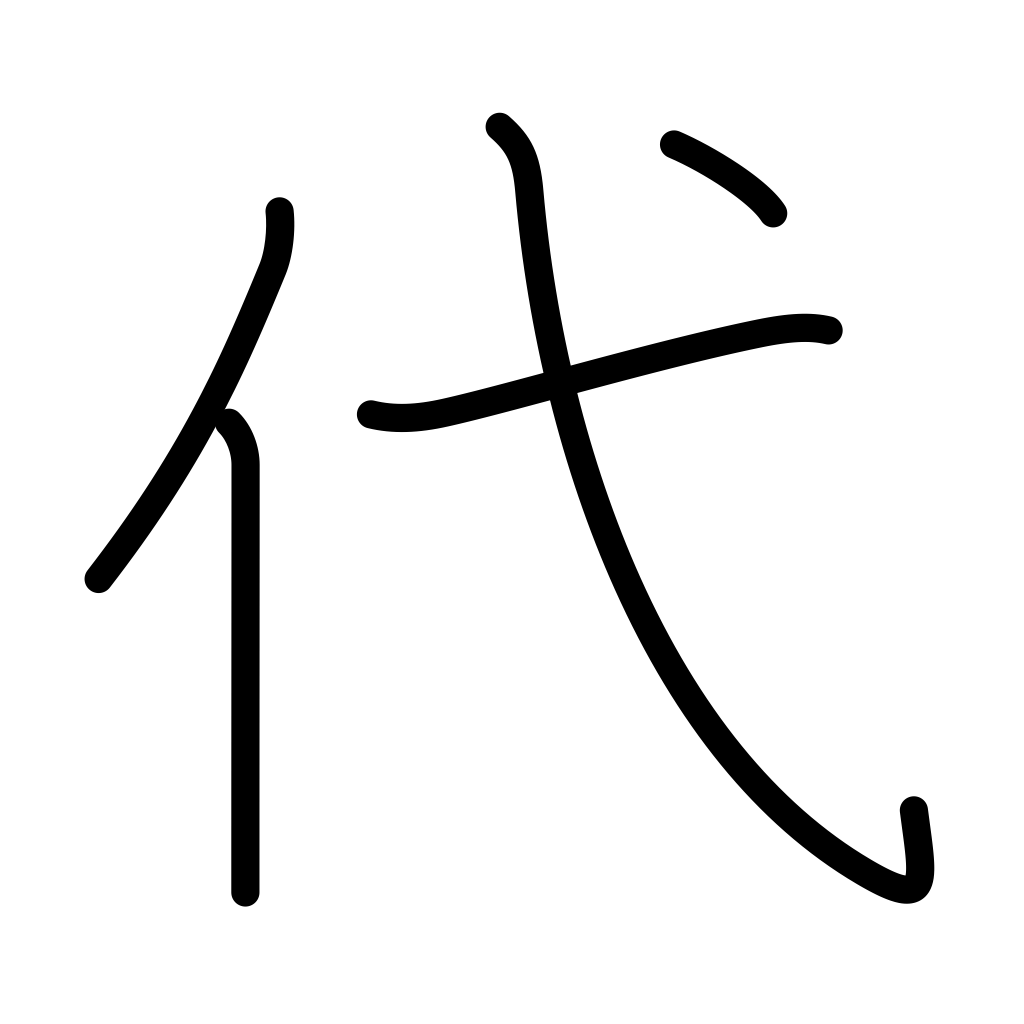
Meaning: substitute, change, convert, replace, period, age, counter for decades of ages, eras, etc., generation, charge, rate, fee